Brain MRI, t2w sequence, axial 2D slice.
Patient: age 43, sex F, weight 78 kg, height 1.78 m
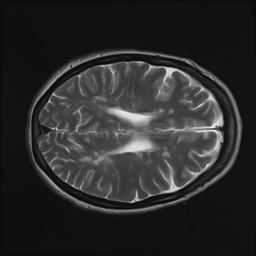